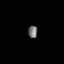
Tissue: lung
Cell type: T cells
Senescence score: 0.2424
Nuclear area (px): 109
Mean DAPI intensity: 116.982